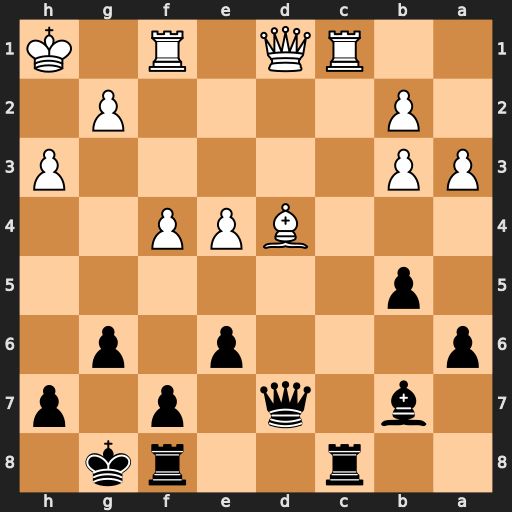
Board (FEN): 2r2rk1/1b1q1p1p/p3p1p1/1p6/3BPP2/PP5P/1P4P1/2RQ1R1K
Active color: b
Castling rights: -
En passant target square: -
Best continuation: Rxc1 Qxc1 Qxd4